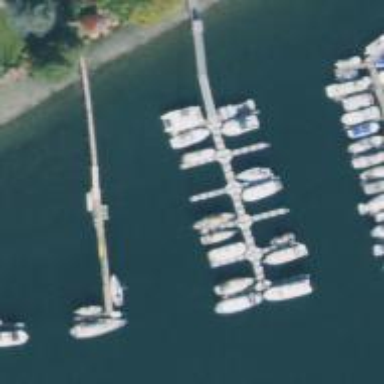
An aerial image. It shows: Man-made pier.